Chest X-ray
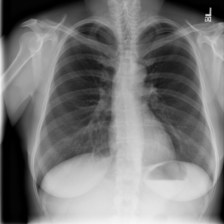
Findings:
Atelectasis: negative
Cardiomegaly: negative
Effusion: negative
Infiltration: negative
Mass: negative
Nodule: negative
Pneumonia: negative
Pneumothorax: negative
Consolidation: negative
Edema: negative
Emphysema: negative
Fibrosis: negative
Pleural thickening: negative
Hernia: negative